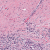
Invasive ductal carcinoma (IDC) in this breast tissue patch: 1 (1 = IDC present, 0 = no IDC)